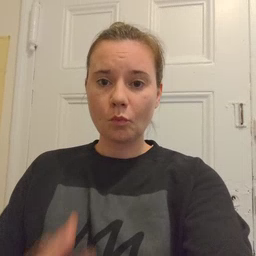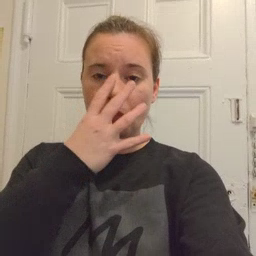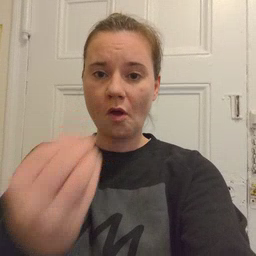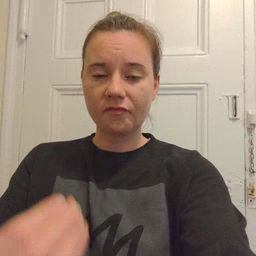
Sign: wolf